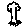
Label: tree